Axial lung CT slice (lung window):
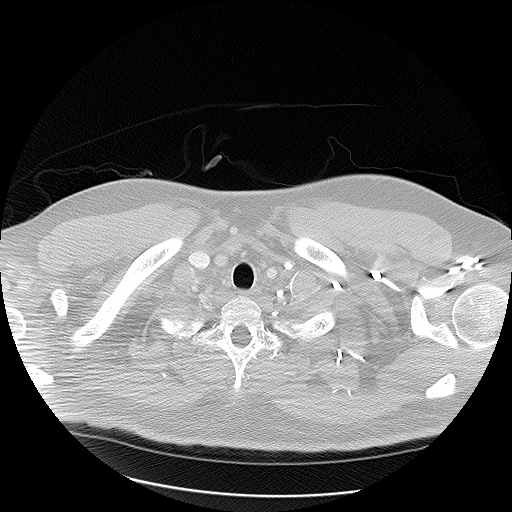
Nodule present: no